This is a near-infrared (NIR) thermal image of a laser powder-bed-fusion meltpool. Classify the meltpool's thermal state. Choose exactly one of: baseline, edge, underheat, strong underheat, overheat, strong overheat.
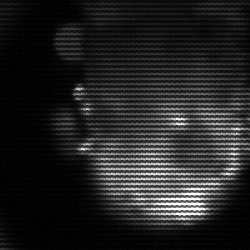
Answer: baseline